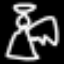
Label: angel